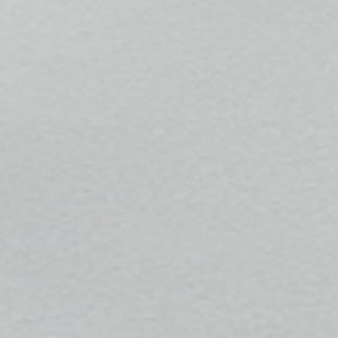
Label: other